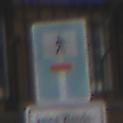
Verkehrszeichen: SackgasseFussgaengerDurchlaessig
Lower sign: HinweisGeaenderteVorfahrtVerkehrsfuehrungVerkehrsregelung3
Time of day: MorningAfternoon
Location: Outdoor (Urban)
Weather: Overcast
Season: NotSpecified
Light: Natural